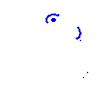
Particle: kaon